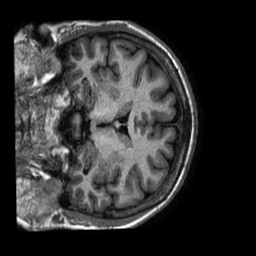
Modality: T1w
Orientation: coronal
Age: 60
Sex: female
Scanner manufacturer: philips
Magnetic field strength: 1.5 T
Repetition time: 0.008338 s
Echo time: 0.003829 s